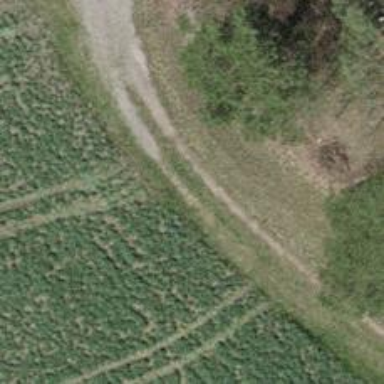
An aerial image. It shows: Grassy track with grade 5 track type.